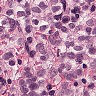
Metastatic tissue present: yes